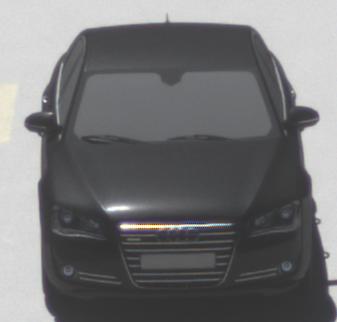
Make: Audi
Model: A8 D4
Model produced from: 2009
Model produced until: 2017
Doors: 4
Color: black
Road condition: dry road
Daytime: midday
Contrast: high contrast